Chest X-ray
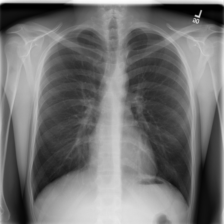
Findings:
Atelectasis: negative
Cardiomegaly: negative
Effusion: negative
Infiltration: negative
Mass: negative
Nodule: negative
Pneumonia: negative
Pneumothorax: negative
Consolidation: negative
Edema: negative
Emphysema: negative
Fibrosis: negative
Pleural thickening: negative
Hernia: negative